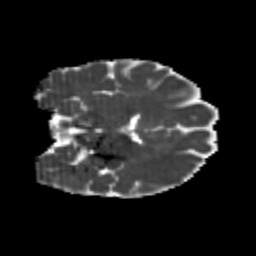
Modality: MD
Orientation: coronal
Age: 25
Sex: female
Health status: healthy
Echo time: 0.074 s